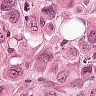
Metastatic tissue present: yes